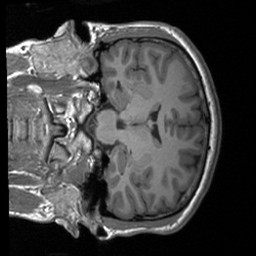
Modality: T1w
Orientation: coronal
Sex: male
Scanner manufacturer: siemens
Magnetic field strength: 3 T
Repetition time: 1.9 s
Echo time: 0.00226 s